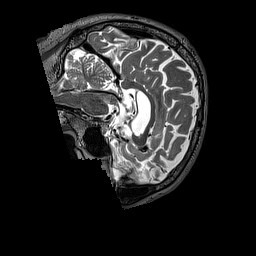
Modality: T2w
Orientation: sagittal
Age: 68
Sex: male
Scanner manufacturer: siemens
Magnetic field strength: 3 T
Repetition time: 3.2 s
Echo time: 0.567 s